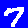
Digit: 7